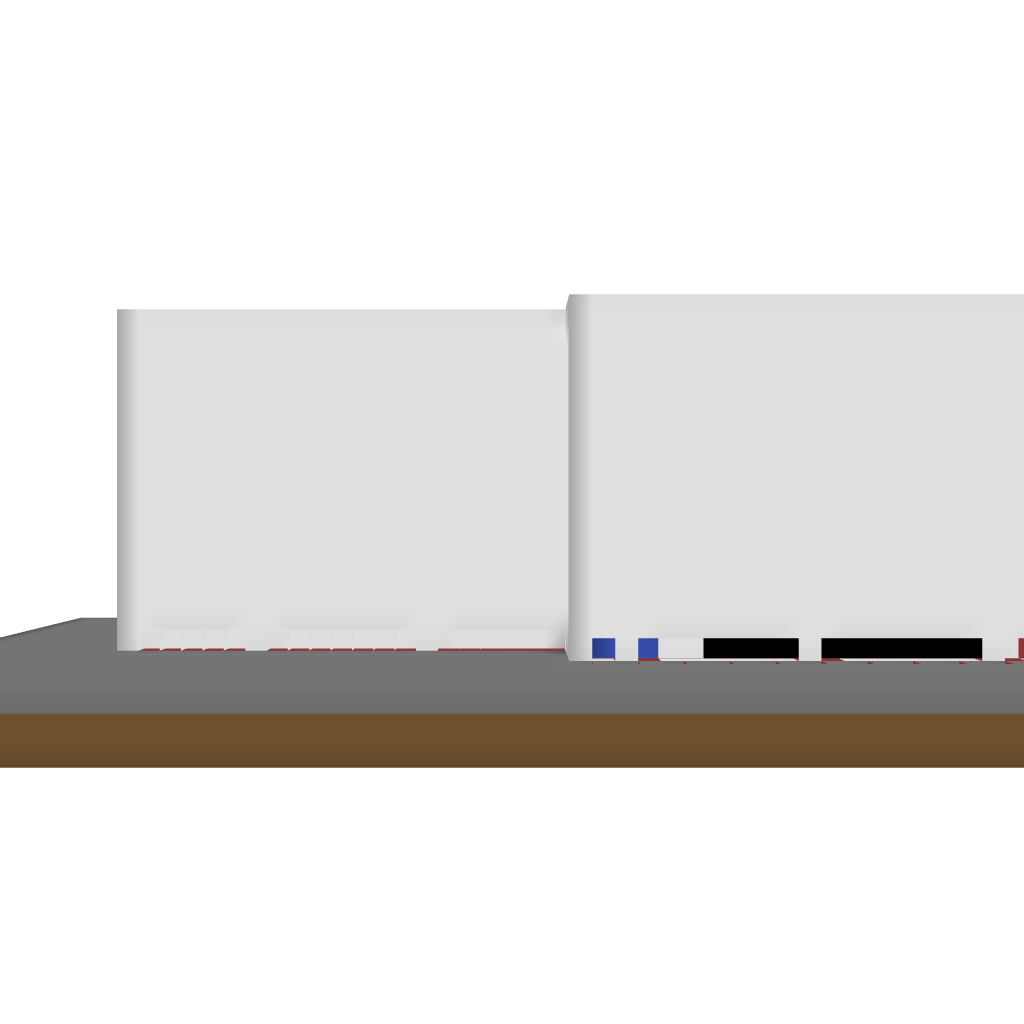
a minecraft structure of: MyPVP bad low quality